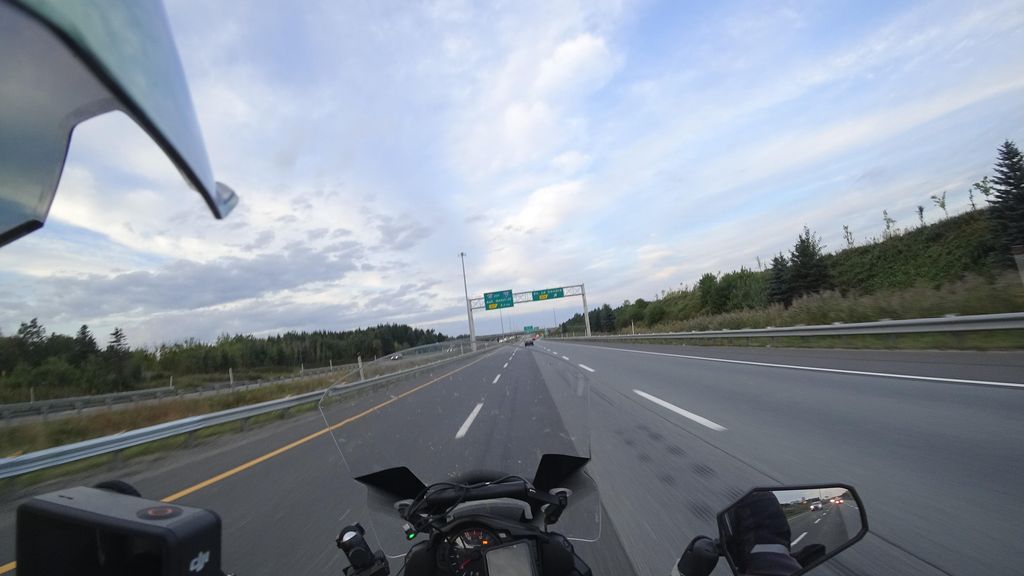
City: quebec_city